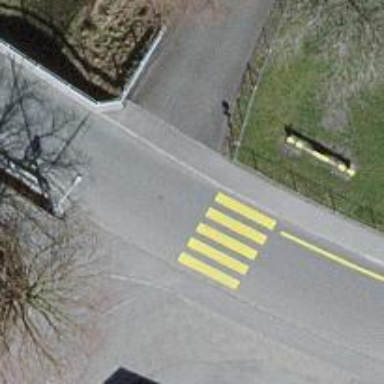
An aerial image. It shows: Marked zebra crossing on the road.